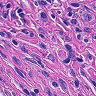
Metastatic tissue present: yes